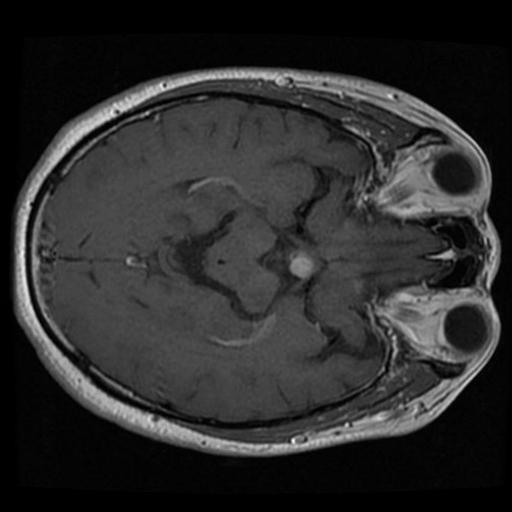
Label: brain_tumor